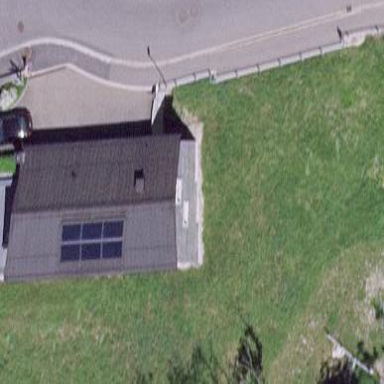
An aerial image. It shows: Detached building.